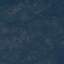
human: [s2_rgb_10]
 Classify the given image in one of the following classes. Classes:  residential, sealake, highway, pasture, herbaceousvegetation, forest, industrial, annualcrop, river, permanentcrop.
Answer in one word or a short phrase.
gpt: Forest